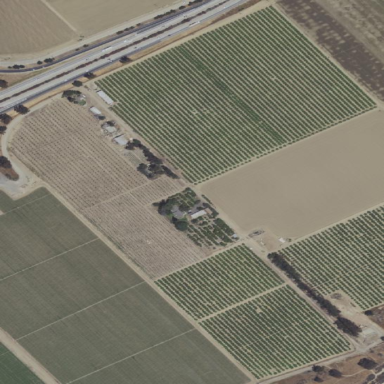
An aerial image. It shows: Orchard.